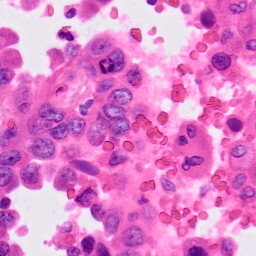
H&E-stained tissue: Lung